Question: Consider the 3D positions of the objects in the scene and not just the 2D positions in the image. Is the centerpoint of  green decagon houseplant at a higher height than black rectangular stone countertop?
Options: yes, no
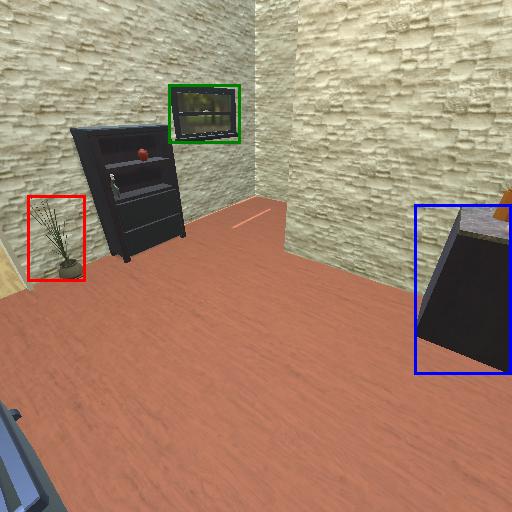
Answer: yes